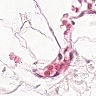
Metastatic tissue present: no